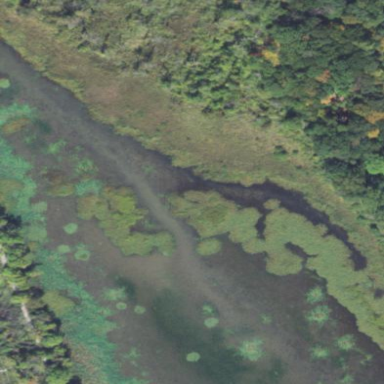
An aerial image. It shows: Reedbed wetland area.